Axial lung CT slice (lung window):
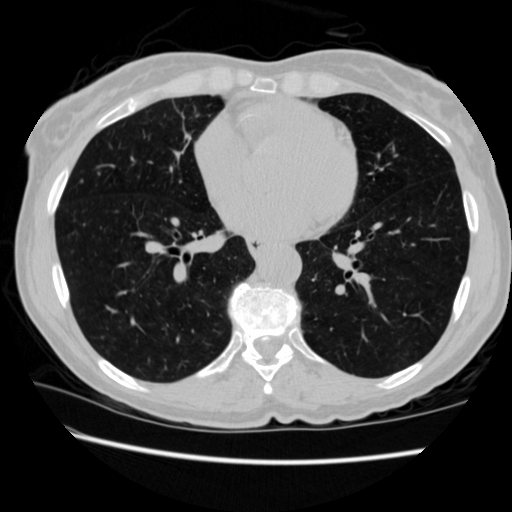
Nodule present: no